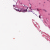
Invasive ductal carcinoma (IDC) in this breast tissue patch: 0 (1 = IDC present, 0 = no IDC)